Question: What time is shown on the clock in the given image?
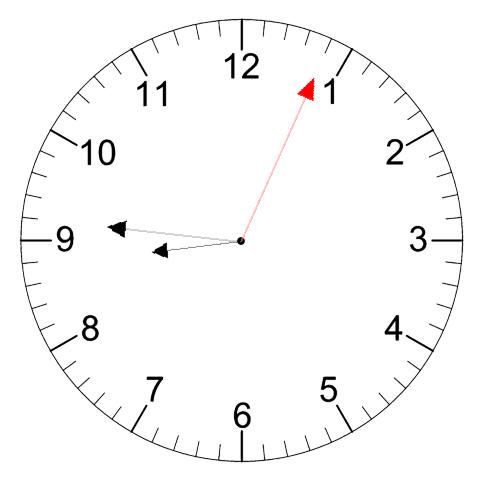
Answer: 08:46:04